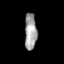
Tissue: skin
Cell type: Others
Senescence score: 0.6763
Nuclear area (px): 432
Mean DAPI intensity: 161.0625